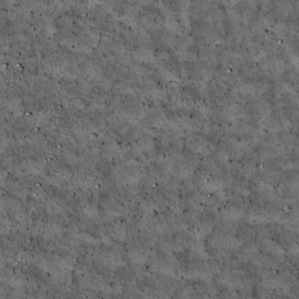
Label: non_frost